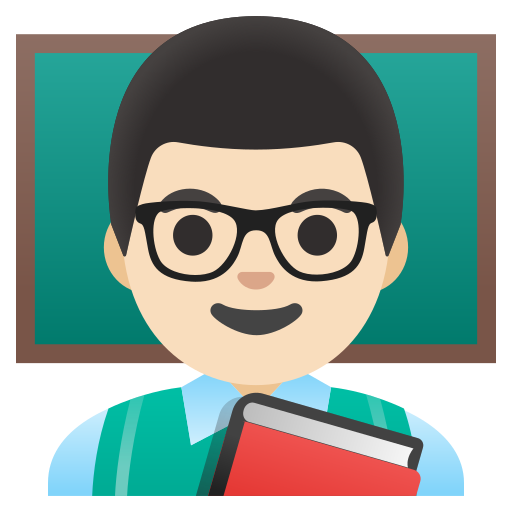
Emoji: 👨🏻‍🏫